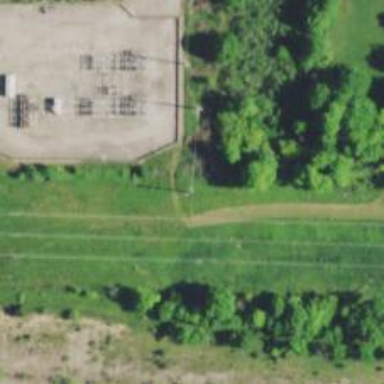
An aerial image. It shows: Power pole.